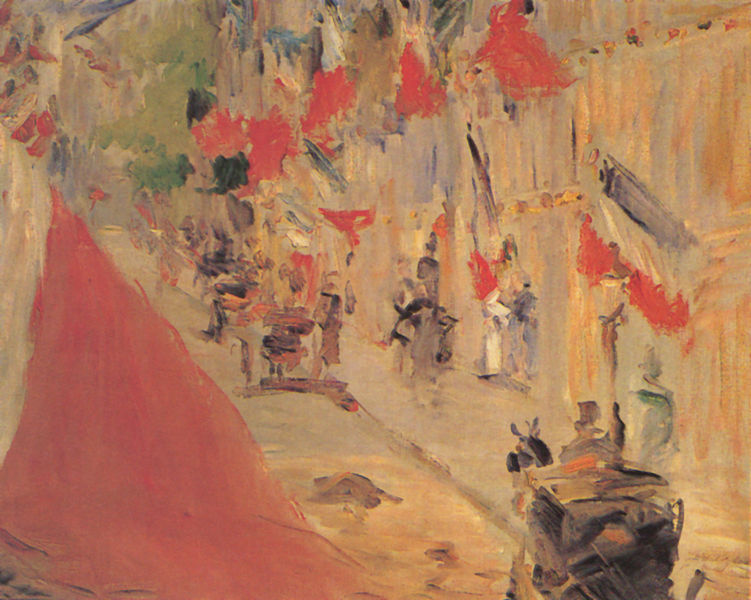
Titel: Rue Mosnier im Flaggenschmuck
Künstler: Édouard Manet
Standort: Zürich.
Institution: Stiftung Sammlung E.G. Bührle
Schlagwörter: baum, blau, gemälde, mann, weiß, aquarell, bäume, frauen, gelb, grün, impressionismus, landschaft, menschen, ocker, stadt, braun, bunt, fenster, frankreich, frau, grau, hut, männer, orange, paris, pastell, schwarz, strasse, dach, gebäude, haus, park, rot, weg, beige, expressionismus, fest, leute, teppich, zylinder, feier, bild, öl, horizont, häuser, pastos, kind, pflanzen, front, ohren, pferd, pferde, farbig, sommer, fahnen, fassade, fassaden, gasse, ort, passanten, zuschauer, fahne, flagge, moderne, abstrakt, farben, modern, dächer, farbe, herbst, winter, droschke, einspänner, kutsche, kutschen, bank, figuren, wagen, tricolore, blue, column, hat, men, oil, people, red, white, window, black, carpet, france, green, grey, painting, windows, woman, yellow, kaffee, pink, brown, perspective, freude, frühling, eindruck, bürgersteig, gehsteig, asphalt, gehweg, trottoir, strich, bordstein, kutscher, kreativ, ritter, marsch, feiertag, diffus, horses, man, rock, tree, empfang, verkehr, house, houses, roof, street, trees, umzug, imressionismus, flaggen, parade, path, road, way, fanfare, teppisch, texture, dreiecke, castle, expressionist, munch, flag, abstract, town, city, flags, human, nationalfeiertag, royal, häuserzeile, pferdewagen, walls, buildings, art, colours, häuder, monet, gepflastert, mist, carriage, horse, impressionist, paint, eating, sidewalk, blurred, gosse, coach, umbrellas, bordsteinkante, nationalfahne, pissarro, rote fahnen, tables, donkey, persons, cafe, cafes, warriors, ipressionismus, impast, wnter, pfedr, diners, curb, teppiscg, h#äuser, hand painting, browen, dissolution, häuser krieg, hüte